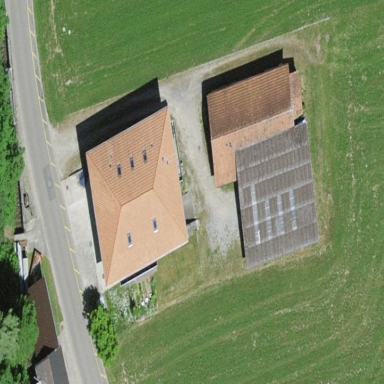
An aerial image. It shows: Farmyard area.